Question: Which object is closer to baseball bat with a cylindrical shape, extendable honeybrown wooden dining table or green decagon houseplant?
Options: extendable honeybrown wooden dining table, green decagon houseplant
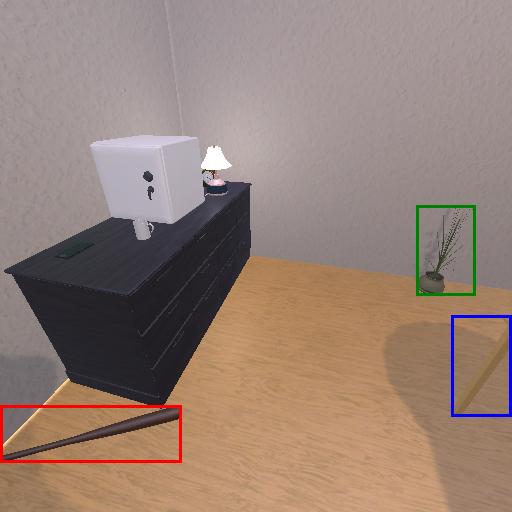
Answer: extendable honeybrown wooden dining table